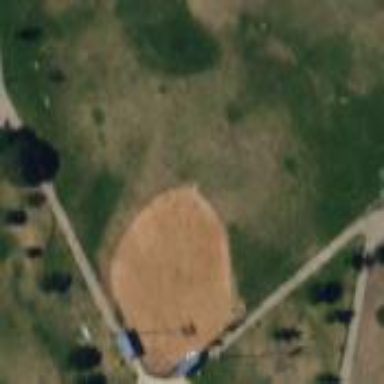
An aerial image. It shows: Baseball pitch for leisure land activities.